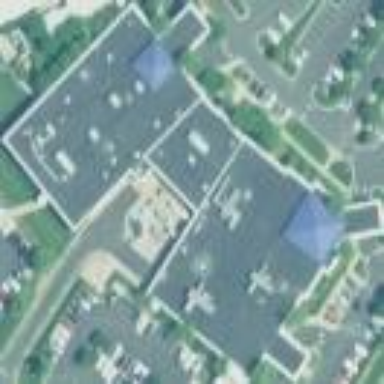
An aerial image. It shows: Hospital building.